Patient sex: F
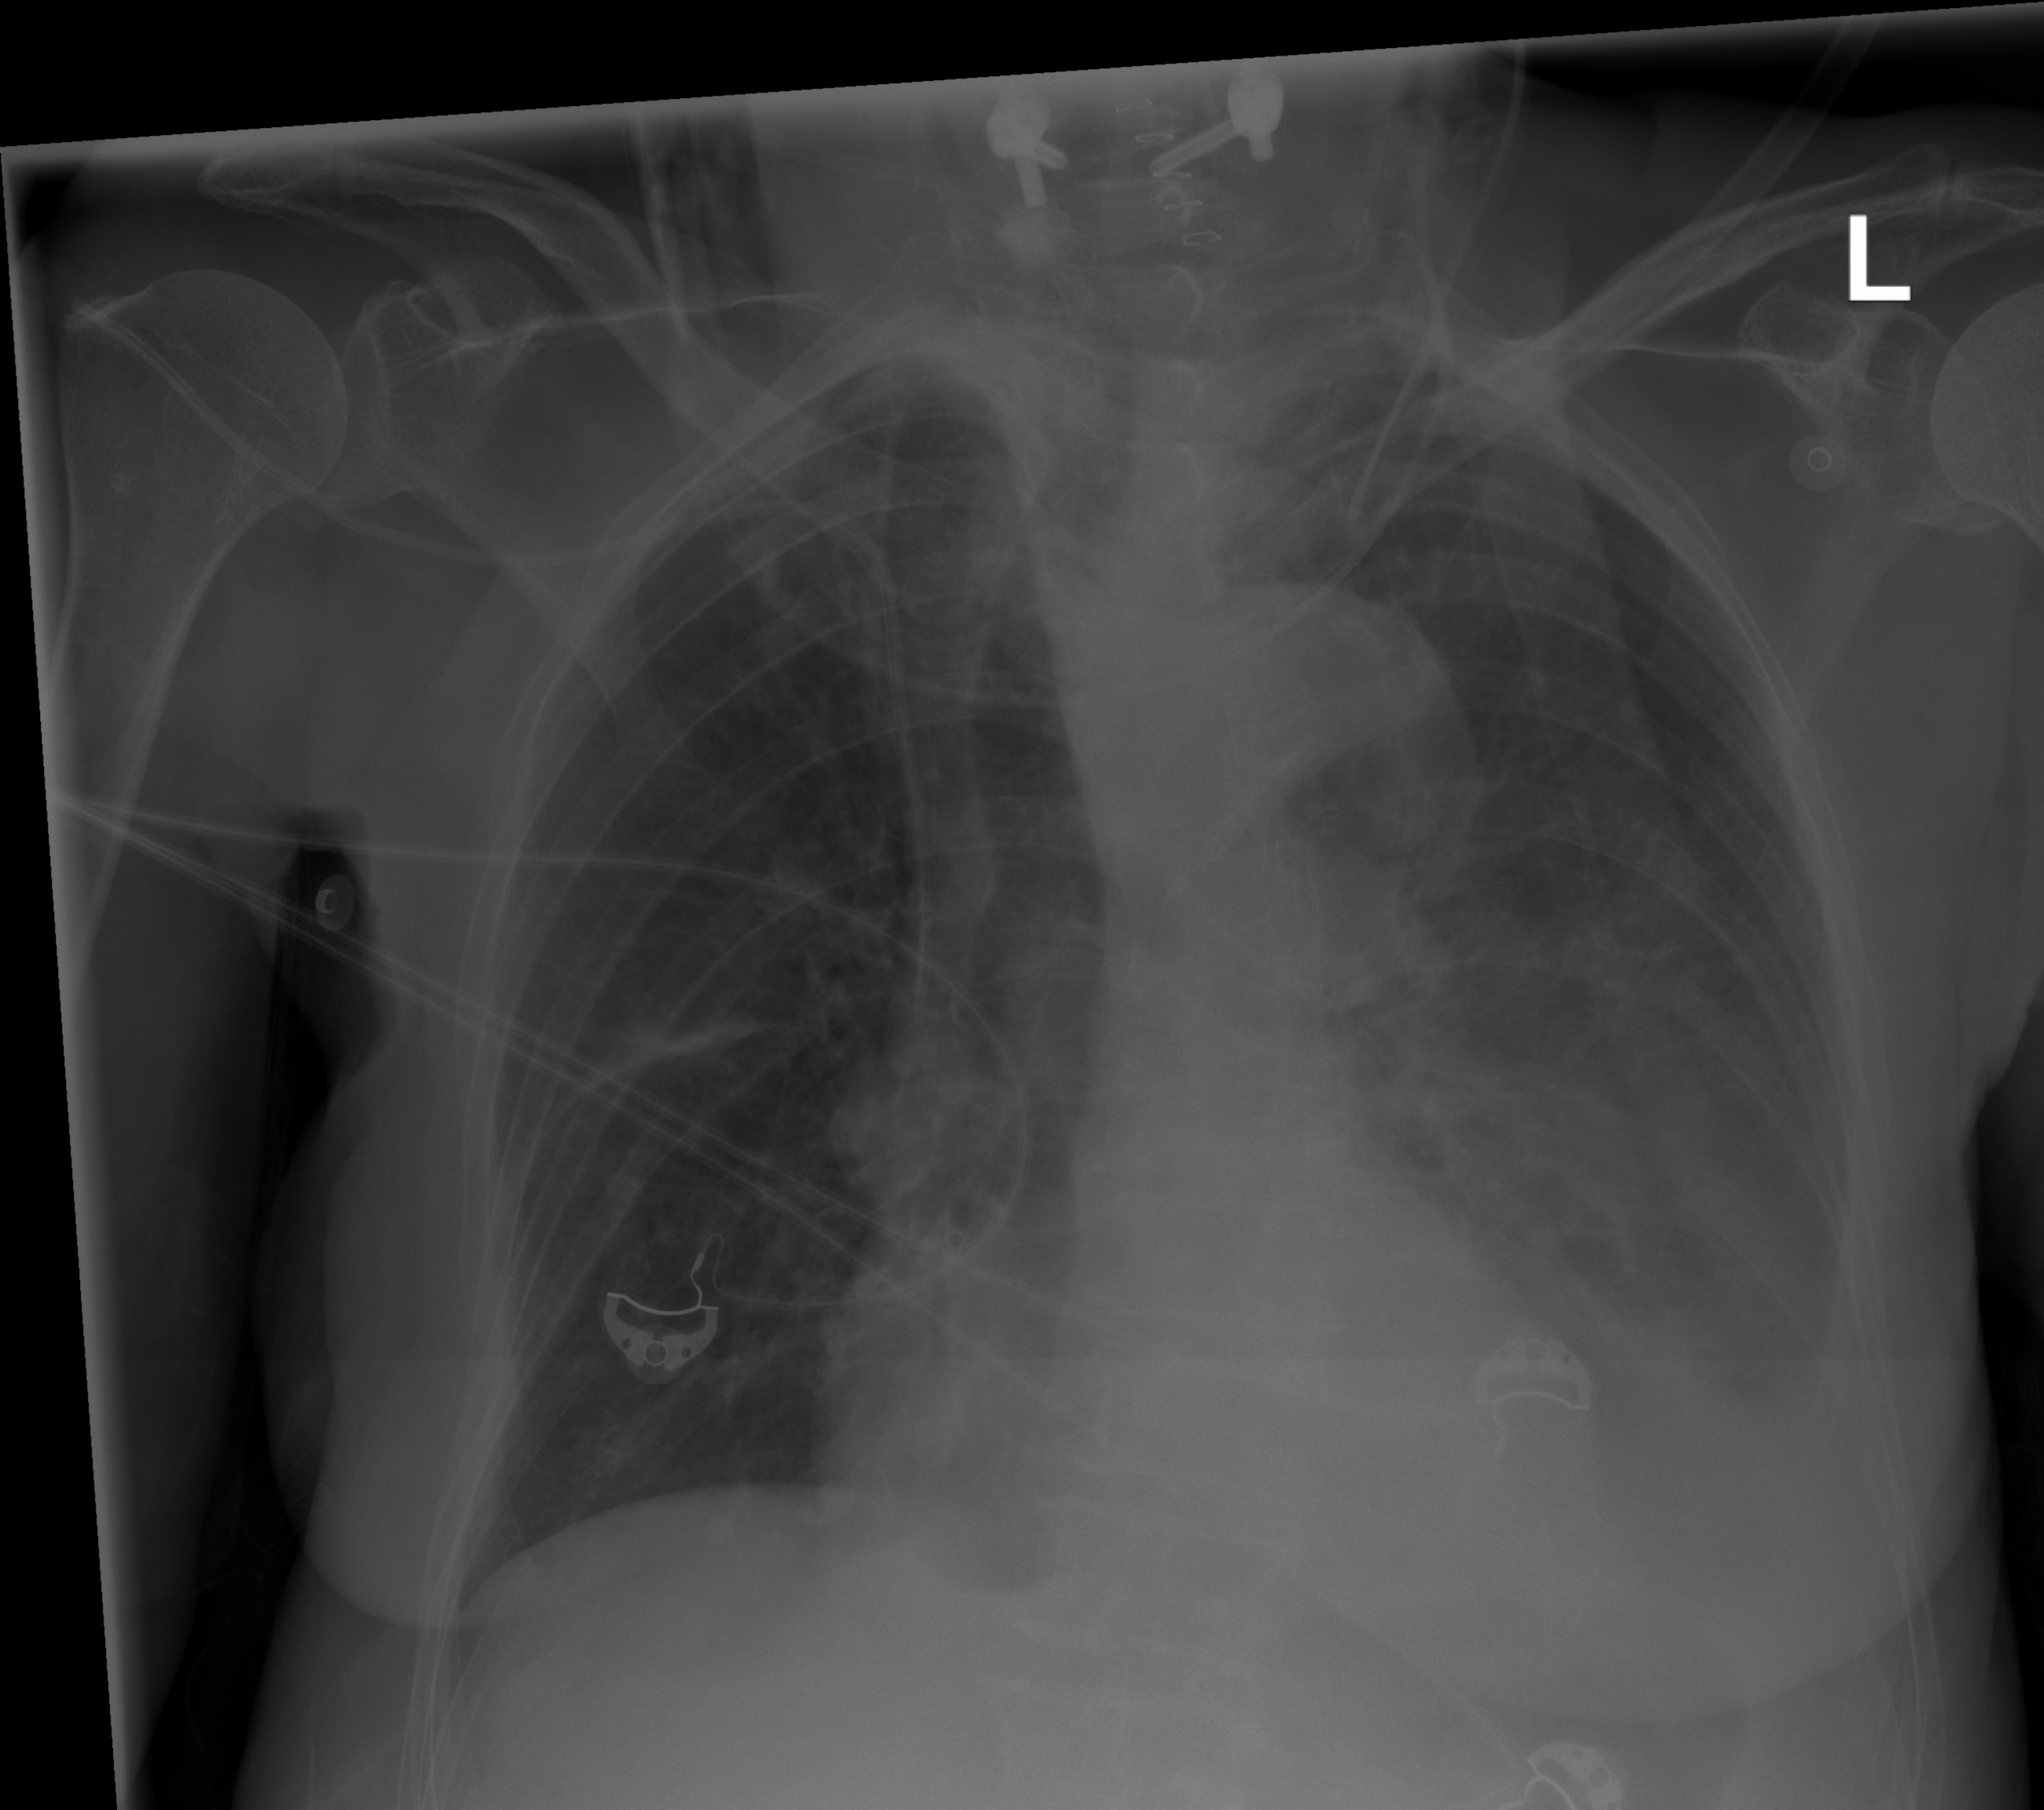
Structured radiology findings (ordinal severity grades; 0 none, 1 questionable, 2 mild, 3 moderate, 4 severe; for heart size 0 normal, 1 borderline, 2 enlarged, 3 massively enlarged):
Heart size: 1
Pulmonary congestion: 0
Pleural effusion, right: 0
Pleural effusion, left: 3
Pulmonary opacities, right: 0
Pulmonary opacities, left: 0
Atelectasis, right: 2
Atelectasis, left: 2